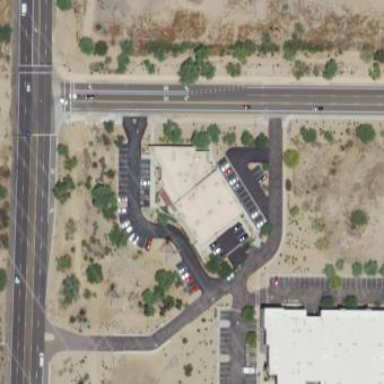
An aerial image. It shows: Commercial building.